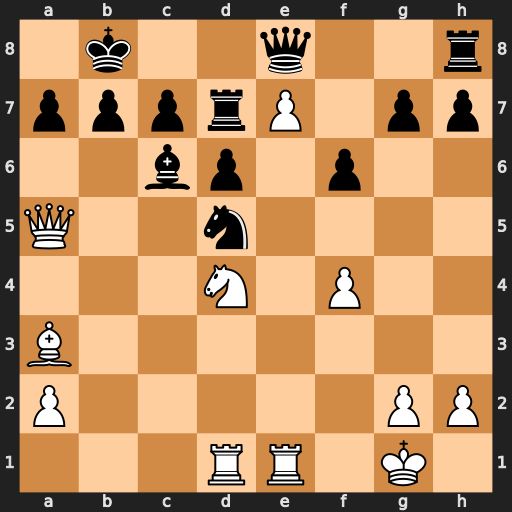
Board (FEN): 1k2q2r/ppprP1pp/2bp1p2/Q2n4/3N1P2/B7/P5PP/3RR1K1
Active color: w
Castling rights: -
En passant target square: -
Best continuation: Nxc6+ bxc6 Rxd5